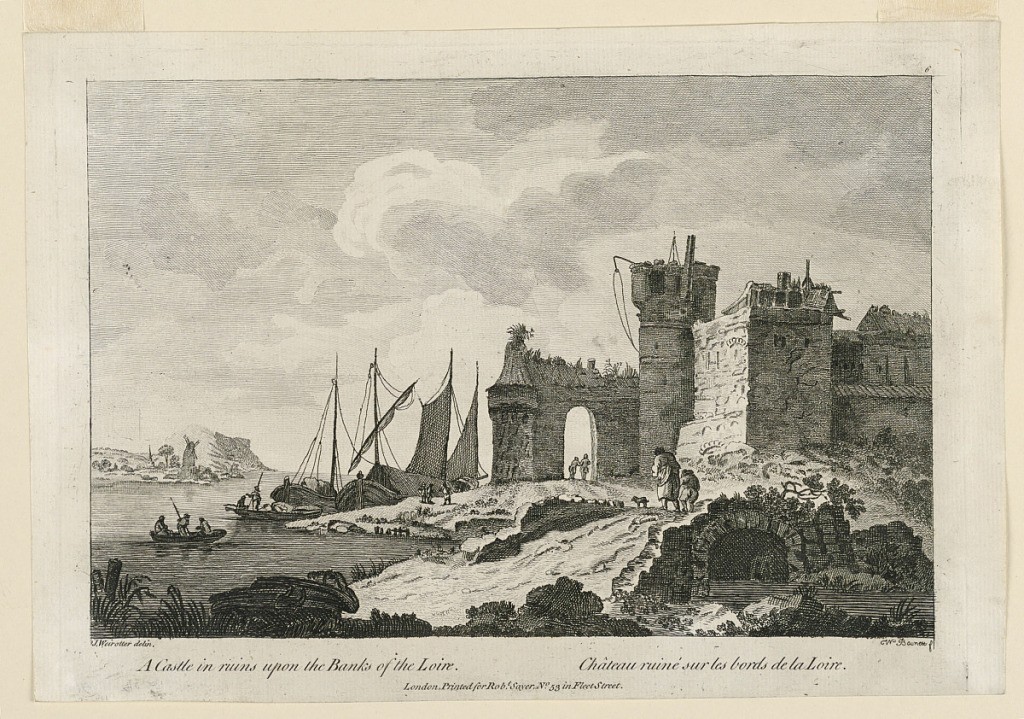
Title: A Castle in Ruins Upon the Banks of the Loire
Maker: W. Boonett, active late 18th century
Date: ca. 1780-1800
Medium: Engraving on paper
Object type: Print
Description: Figures cross a low ruined bridge in the foreground, which leads up to a ruined castle. Boats are moored near by at the left, and in the left distance is a windmill.